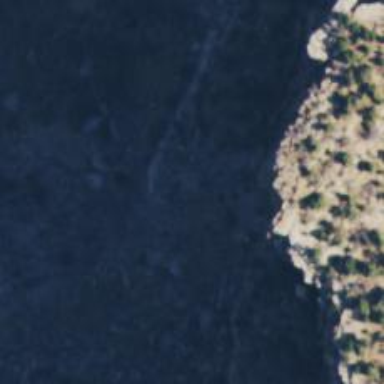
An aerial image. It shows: Cliff in nature.